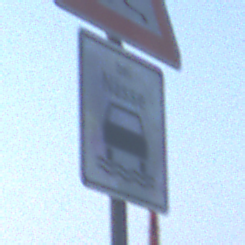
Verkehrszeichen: BeiNaesse
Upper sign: SchleuderOderRutschgefahr
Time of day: Dawn
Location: Outdoor (Urban)
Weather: Clear
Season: NotSpecified
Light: Natural